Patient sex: M
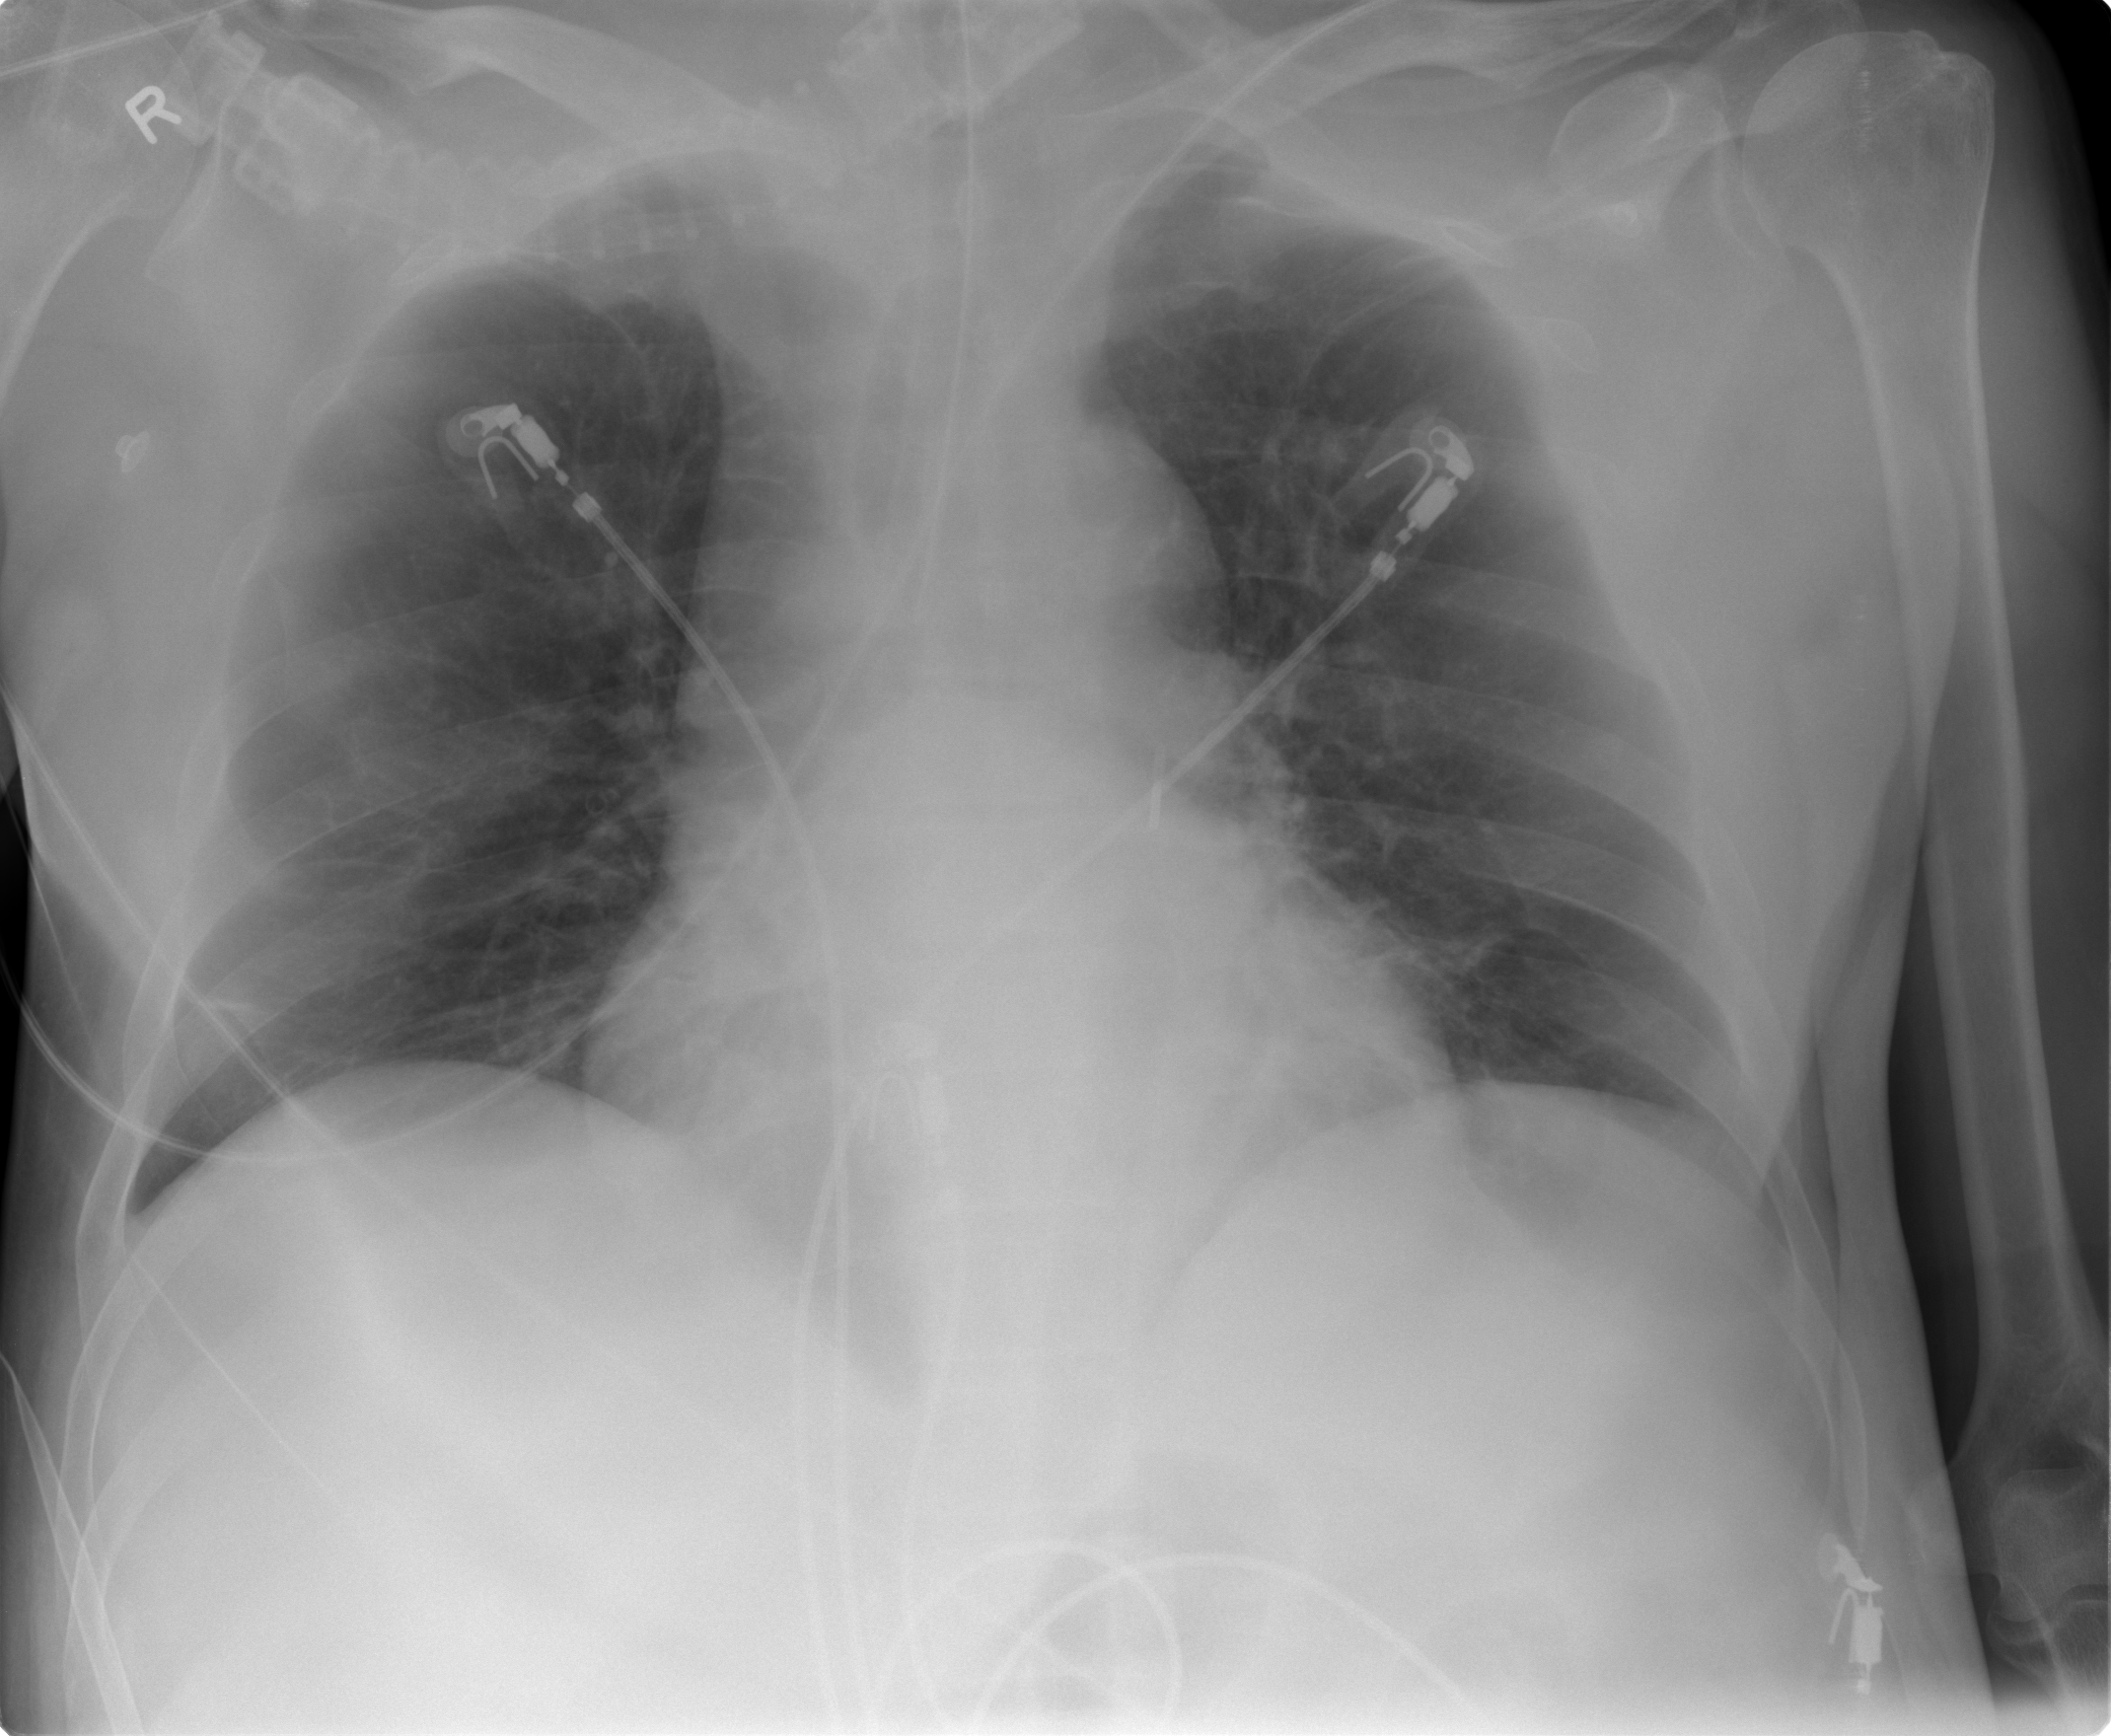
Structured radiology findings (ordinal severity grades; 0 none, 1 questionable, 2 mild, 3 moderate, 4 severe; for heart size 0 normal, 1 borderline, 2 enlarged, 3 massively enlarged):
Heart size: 0
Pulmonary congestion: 2
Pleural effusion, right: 0
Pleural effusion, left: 0
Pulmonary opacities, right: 0
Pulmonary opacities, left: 0
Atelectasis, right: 0
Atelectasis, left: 0